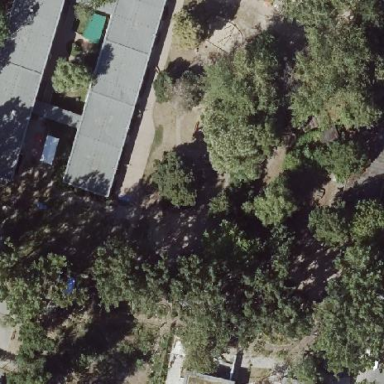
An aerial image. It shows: Community center located in recreation ground.